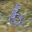
Label: 6